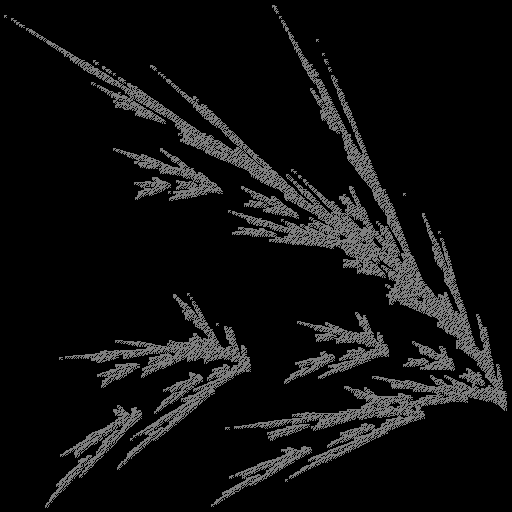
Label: filmyfern